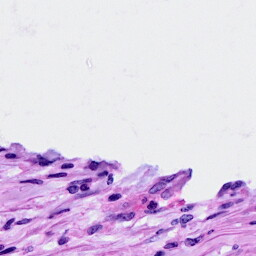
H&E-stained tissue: Ovarian